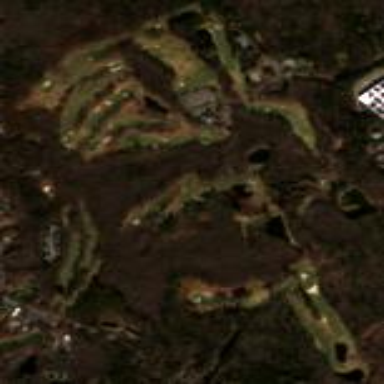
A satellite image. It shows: Golf course surrounded by greenery.